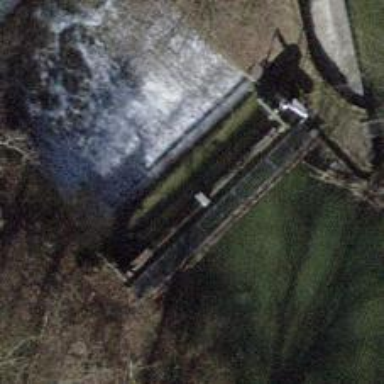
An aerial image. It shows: Weir in waterway.